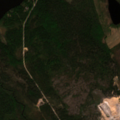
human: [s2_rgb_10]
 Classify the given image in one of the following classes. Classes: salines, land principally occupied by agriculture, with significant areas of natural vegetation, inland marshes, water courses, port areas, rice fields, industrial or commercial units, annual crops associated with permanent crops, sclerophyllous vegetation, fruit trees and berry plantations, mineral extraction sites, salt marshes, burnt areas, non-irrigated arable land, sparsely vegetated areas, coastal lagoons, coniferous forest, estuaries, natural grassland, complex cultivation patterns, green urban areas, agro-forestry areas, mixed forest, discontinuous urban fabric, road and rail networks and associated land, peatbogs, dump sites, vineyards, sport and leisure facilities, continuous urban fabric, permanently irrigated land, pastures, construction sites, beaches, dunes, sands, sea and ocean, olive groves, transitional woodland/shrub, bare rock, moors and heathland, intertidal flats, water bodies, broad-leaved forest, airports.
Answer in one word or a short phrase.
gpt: coniferous forest, mixed forest, water bodies